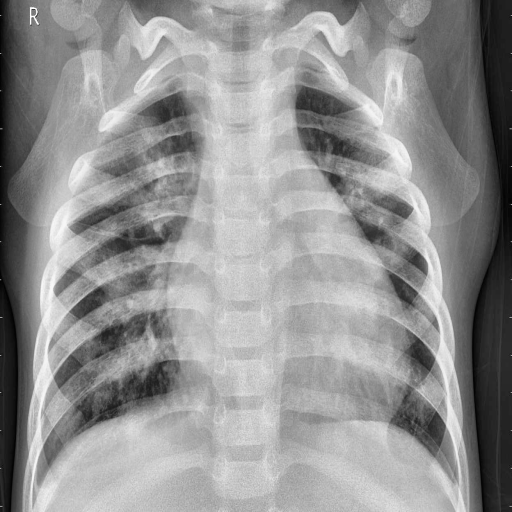
Finding: PNEUMONIA